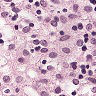
Metastatic tissue present: no